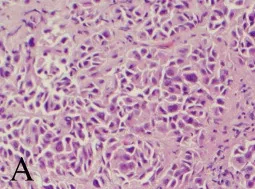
Histopathology and immunohistochemical analysis of the pineal lesion. (A) Hematoxylin and eosin stain with nests and singly dispersed cells with a high nuclear to cytoplasm ratio (200x magnification).
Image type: pathology (h&e)